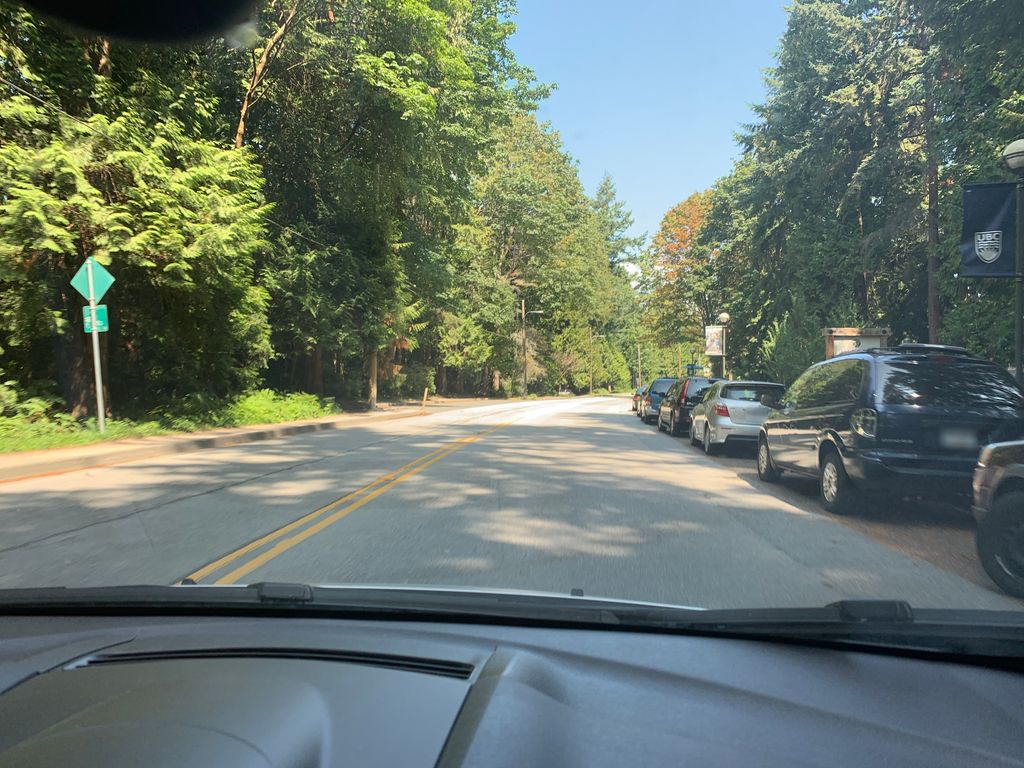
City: vancouver